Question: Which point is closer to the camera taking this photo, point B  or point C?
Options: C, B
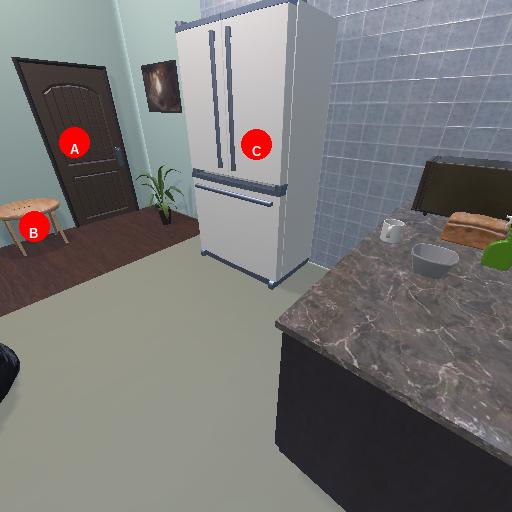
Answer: C